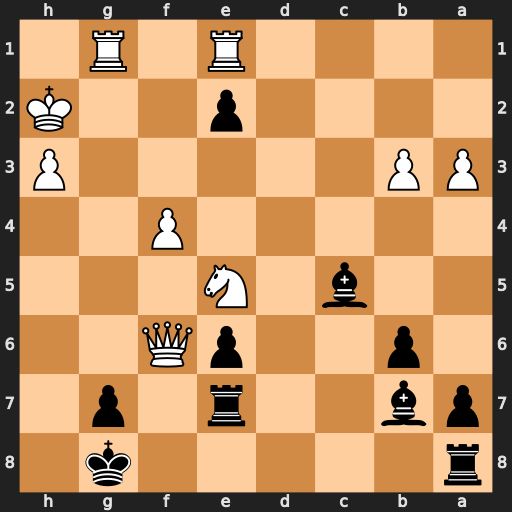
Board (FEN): r5k1/pb2r1p1/1p2pQ2/2b1N3/5P2/PP5P/4p2K/4R1R1
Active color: b
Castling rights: -
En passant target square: -
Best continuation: Bxg1+ Rxg1 e1=Q Qxe6+ Rxe6